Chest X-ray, PA view. Patient: 53 years old, sex M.
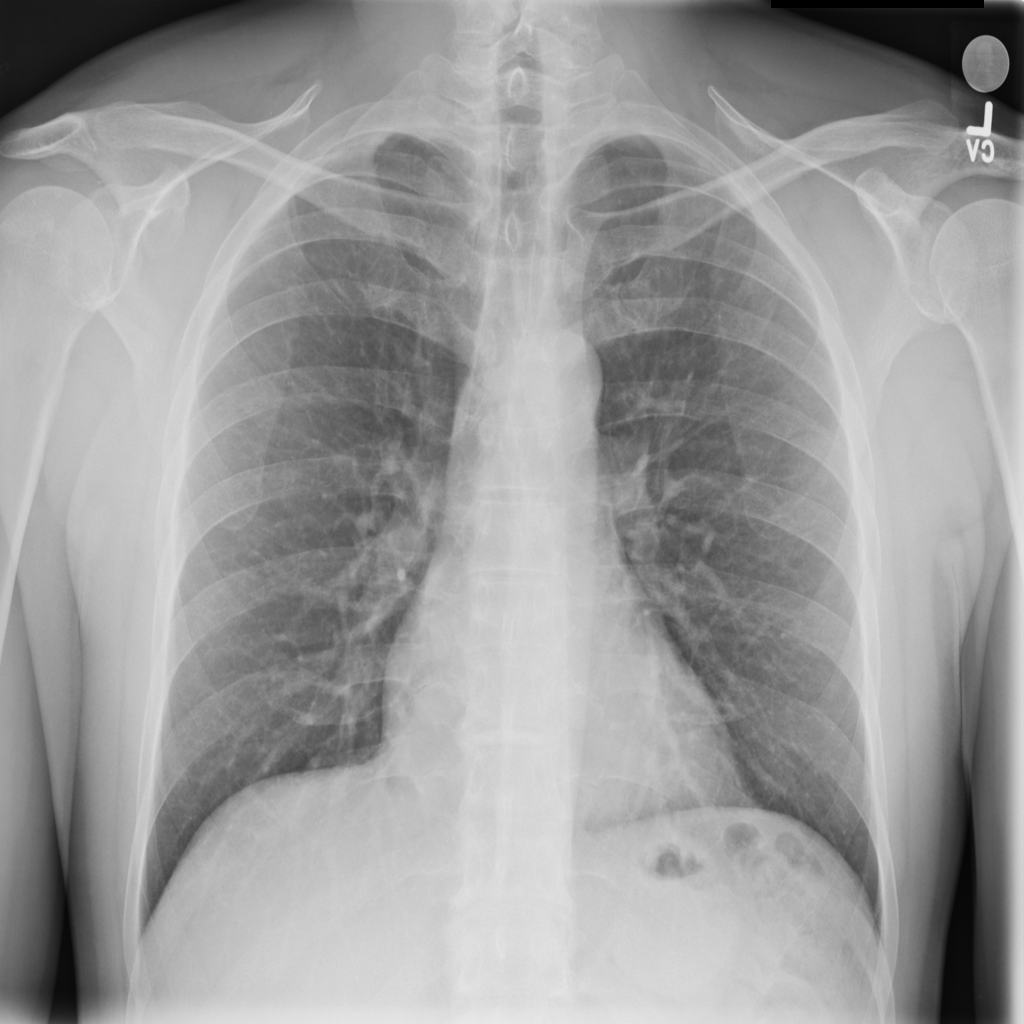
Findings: No Finding